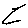
Label: zigzag